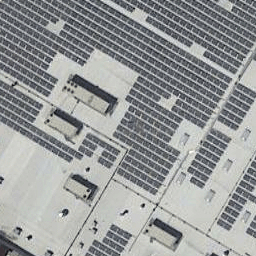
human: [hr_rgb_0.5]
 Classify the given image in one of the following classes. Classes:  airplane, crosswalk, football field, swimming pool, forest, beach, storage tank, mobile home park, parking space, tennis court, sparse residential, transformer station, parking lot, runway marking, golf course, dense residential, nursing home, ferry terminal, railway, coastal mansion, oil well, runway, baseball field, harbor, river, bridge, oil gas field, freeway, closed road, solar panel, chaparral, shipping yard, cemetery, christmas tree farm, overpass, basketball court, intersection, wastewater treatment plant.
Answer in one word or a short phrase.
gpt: solar panel